Question: I want to create an artificial neural network (in PyBrain) that follows the following layout:

However, I cannot find the proper way to achieve this. The only option that I see in the documentation is the way to create fully connected layers, which is not what I want: I want some of my input nodes to be connected to the second hidden layer and not to the first one.
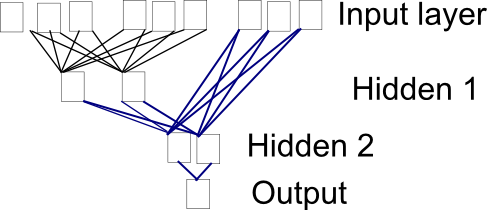
Answer: The solution is to use the connection type of your choice, but with parameters: 'inSliceFrom', 'inSliceTo', 'outSliceFrom' and 'outSliceTo'. I agree the documentation should mention this, so far it's only in the 'Connection' class' comments.
Here is example code for your case:
'''
#create network and modules
net = FeedForwardNetwork()
inp = LinearLayer(9)
h1 = SigmoidLayer(2)
h2 = TanhLayer(2)
outp = LinearLayer(1)
# add modules
net.addOutputModule(outp)
net.addInputModule(inp)
net.addModule(h1)
net.addModule(h2)
# create connections
net.addConnection(FullConnection(inp, h1, inSliceTo=6))
net.addConnection(FullConnection(inp, h2, inSliceFrom=6))
net.addConnection(FullConnection(h1, h2))
net.addConnection(FullConnection(h2, outp))
# finish up
net.sortModules()
'''